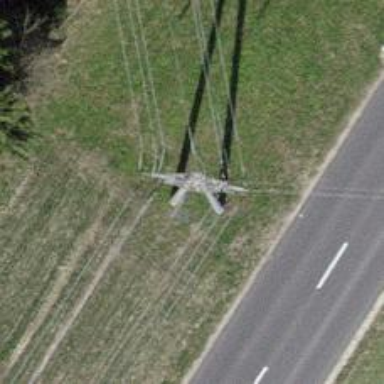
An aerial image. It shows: Concrete power pole.